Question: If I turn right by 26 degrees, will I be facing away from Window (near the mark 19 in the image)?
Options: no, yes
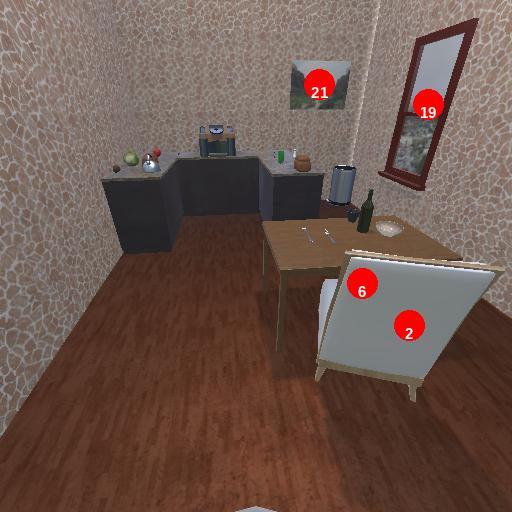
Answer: no